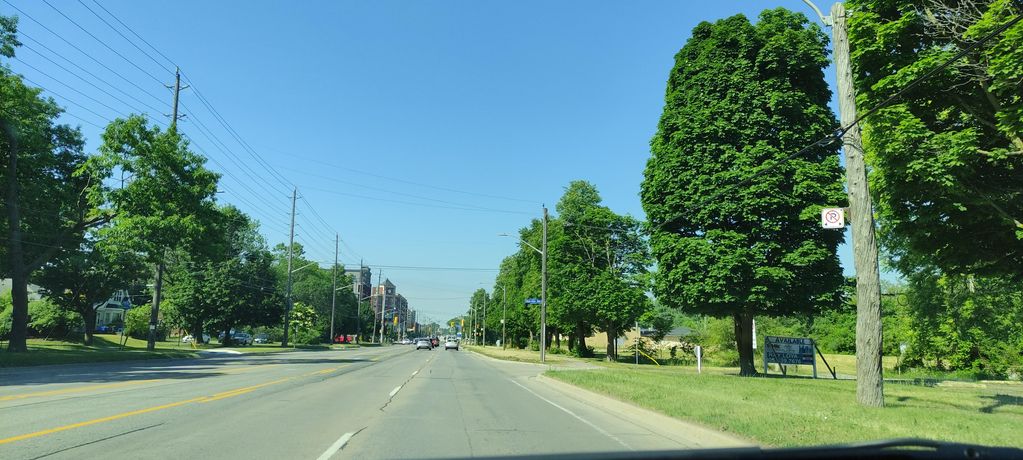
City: hamilton